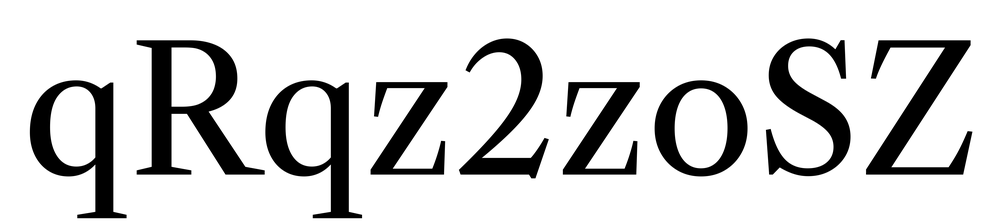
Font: LibreCaslonText_Regular